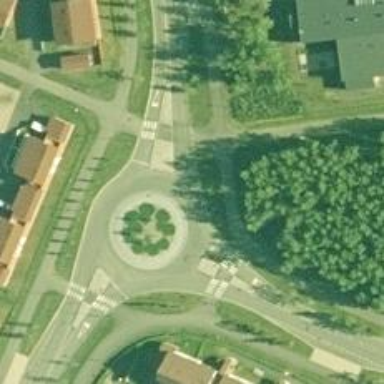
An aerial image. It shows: Tertiary road leading to roundabout.